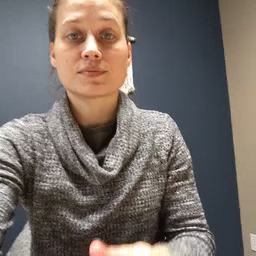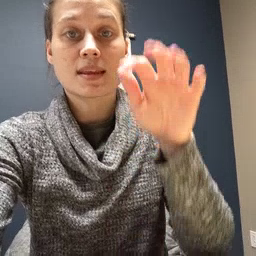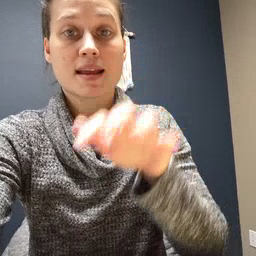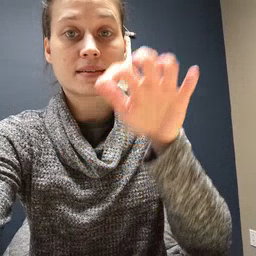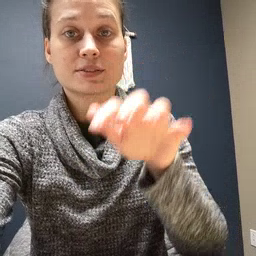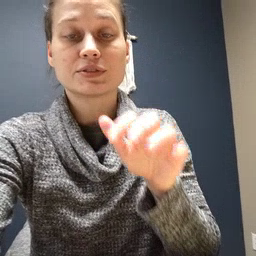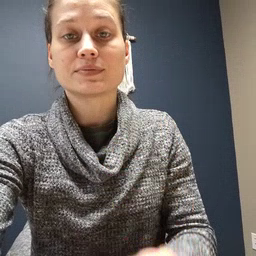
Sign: alligator